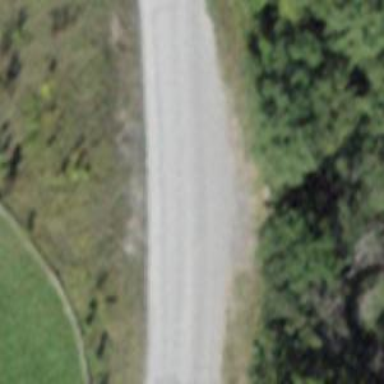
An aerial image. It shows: Passing place on the road.